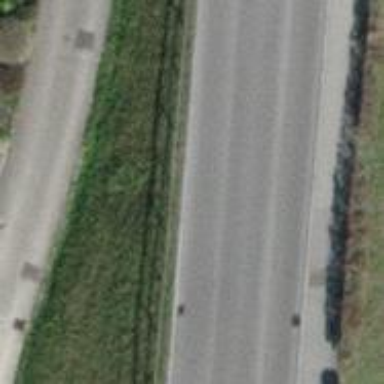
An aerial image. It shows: Tertiary road with asphalt surface and embankment on the side. There is sidewalk on the left.